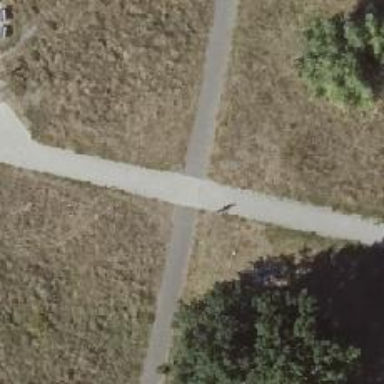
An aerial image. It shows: Footway.